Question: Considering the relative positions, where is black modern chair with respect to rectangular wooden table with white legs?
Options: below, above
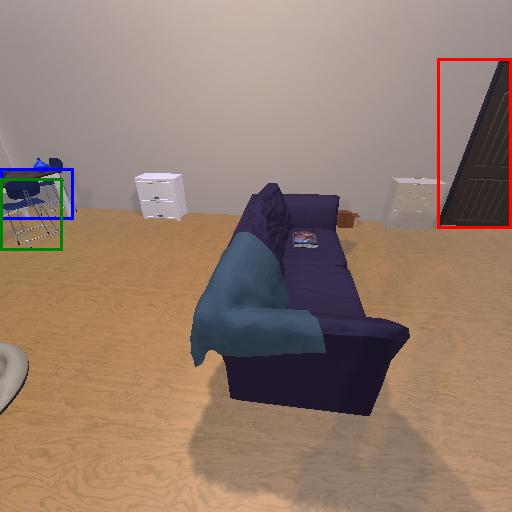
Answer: below